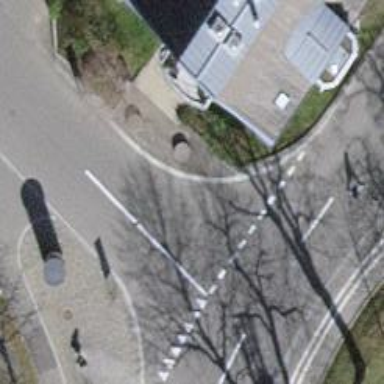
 there is sidewalk. The road features traffic calming hump."